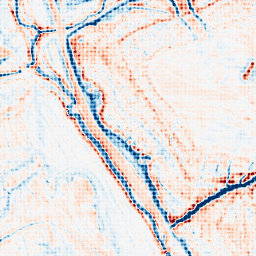
Category: edge_preserving
Decomposition family: anisotropic_diffusion
Decomposition parameters: iterations: 50
kappa: 30
gamma: 0.1
Upsampling method: sinc_blackman
Upsampling parameters: scale: 4
kernel_size: 4
Upsampling scale: 4